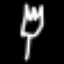
Label: fork